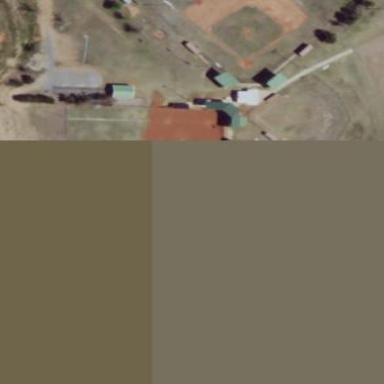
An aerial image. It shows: Baseball pitch for leisure and sports activities.